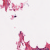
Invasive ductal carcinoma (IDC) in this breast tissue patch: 0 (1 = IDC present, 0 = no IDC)